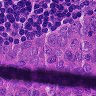
Metastatic tissue present: yes